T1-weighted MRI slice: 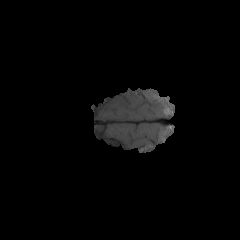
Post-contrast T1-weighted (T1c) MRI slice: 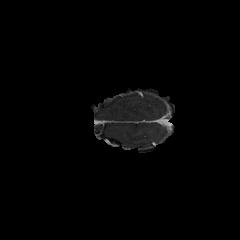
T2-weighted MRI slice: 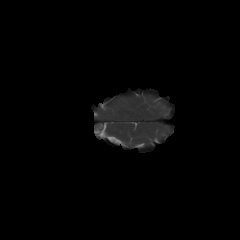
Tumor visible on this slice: no